Question: I have a throughput problem with DELETE/INSERT sequences on PostgreSQL 9.0. I am looking for ideas to improve the situation.
On the hardware available to us, I can INSERT new rows into a database at a sustained rate of 3000/s (evenly across 10 tables) well beyond the 1m rows in each table that I usually test to. However, if I switch to a mode where we DELETE a row and re-INSERT it with different data, performance drops by more than an order of magnitude to 250 rows/s (again, evenly across 10 tables).
There are no constraints on any table. There are 2 indexed columns in each table with total index size (at 1m rows per table) of 1GB which is comfortably within the shared_buffers (2GB). Total data size (at 1m rows per table) is 12GB, which is much less than total system RAM. This is a shadow database where we can afford to rebuild in emergency, so we run with fsync off.
It would appear that when we're in populate mode, we benefit from very low disk seek times because data is being appended. However, when we switch to update mode, there's a lot of seeking going on (to delete the old rows presumably). Random disk seeks cost ~8ms (=~125 per second). Is there any way (without a change of hardware) that we can significantly improve the performance of the UPDATE/re-INSERT operations?
EDIT1: I am doing perf tests on two different spec hardware platforms. The numbers I previously quoted were from the higher spec platform. I have just completed a test run on the lower spec platform. In this test I insert new rows as fast as possible, logging the insert rate every 10 seconds, until I have inserted 1 million rows. At this point my test script switches to updating random rows.

This graph shows the measured update rate was ~150 updates to all 10 tables/second during population and the update rate was <10 updates to all 10 tables/second.
@wildplasser - The machine is a real machine, not a VM. The 10 tables all have the following schema.
'''
CREATE TABLE objecti_servicea_item1
(
iss_scs_id text,
iss_generation bigint,
boolattr1 boolean,
boolattr2 boolean,
boolattr3 boolean,
boolattr4 boolean,
boolattr5 boolean,
boolattr6 boolean,
boolattr7 boolean,
boolattr8 boolean,
boolattr9 boolean,
boolattr10 boolean,
boolattr11 boolean,
boolattr12 boolean,
boolattr13 boolean,
boolattr14 boolean,
boolattr15 boolean,
boolattr16 boolean,
boolattr17 boolean,
intattr1 bigint,
intattr2 bigint,
intattr3 bigint,
intattr4 bigint,
intattr5 bigint,
intattr6 bigint,
intattr7 bigint,
intattr8 bigint,
intattr9 bigint,
intattr10 bigint,
intattr11 bigint,
intattr12 bigint,
intattr13 bigint,
intattr14 bigint,
intattr15 bigint,
intattr16 bigint,
intattr17 bigint,
strattr1 text[],
strattr2 text[],
strattr3 text[],
strattr4 text[],
strattr5 text[],
strattr6 text[],
strattr7 text[],
strattr8 text[],
strattr9 text[],
strattr10 text[],
strattr11 text[],
strattr12 text[],
strattr13 text[],
strattr14 text[],
strattr15 text[],
strattr16 text[],
strattr17 text[]
)
WITH (
OIDS=FALSE
);
CREATE INDEX objecti_servicea_item1_idx_iss_generation
ON objecti_servicea_item1
USING btree
(iss_generation );
CREATE INDEX objecti_servicea_item1_idx_iss_scs_id
ON objecti_servicea_item1
USING btree
(iss_scs_id );
'''
The "Updates" being performed involve the following SQL for each of the 10 tables.
'''
DELETE FROM ObjectI_ServiceA_Item1 WHERE iss_scs_id = 'ObjUID39'
INSERT INTO ObjectI_ServiceA_Item1
VALUES ('ObjUID39', '2', '0', NULL, '0'
, NULL, NULL, NULL, '1', '1', NULL, '0'
, NULL, NULL, NULL, NULL, '0', '1', '1'
, '-70131725335162304', NULL, NULL, '-5241412302283462832'
, NULL, '310555201689715409', '575266664603129486'
, NULL, NULL, NULL, NULL, NULL, NULL
, '-8898556182251816700', NULL, '3325820251460628173'
, '-3434461681822953613'
, NULL
, E'{pvmo2mt7dma37roqpuqjeu4p8b,"uo1kjt1b3eu9g5vlf0d02l6iaq\\\",",45kfns1j80gc7fri0dm29hnrjo}'
, NULL, NULL
, E'{omjv460do8cb7abn8t3eg5b6ki,"a7hrlninbk1rmu6h3rd4787l7f\\\",",24n3ipfua5spma2vrj2aji98g3}'
, NULL
, E'{1821v2n2ermm4jujrucu5tekmm,"ukgst224964uhthkhjj9v189ft\\\",",6dfsaniq9mftvbdr8g1sr8e6as}'
, E'{c2a9gvf0fnd38m8vprlhkp2n74,"ts86vbat12lfr0d7l4tc29k9uk\\\",",32b5j9r5evmrie4h21hi10dpot}'
, E'{18pve4cmcbrjiom9bpvoo1l4n0,"hrqcsane6r0n7u2oj79bj605rh\\\",",32q5n18q3qbkuit605fv47270o}'
, E'{l3bf96shrpnnqgt35m7574t5n4,"cpol4k8296hbdqc9kac79oj0ua\\\",",eqioulmb7vav10lbnc5jg752df}'
, E'{5fai108h163hpjcv0ofgfi7c28,"ci958009ddak3li7bp37slcs8i\\\",",2itstj01tkprlul8f530uhs6s2}'
, E'{ueqfkdold8vc84jllr4b2cakt5,"t5vbea4r7tva091pa8j6886t60\\\",",ul82aovhil1lpd290s14vd0p3i}'
, NULL, NULL, NULL, NULL, NULL)
'''
Note that during the first phase of my perf test the DELETE command will always do nothing.
@Frank Heikens - In the perf test which I am running the updates are being done from 10 threads. However, the updates are assigned to threads in a way that ensures that multiple updates to the same row are always handled by the same thread.
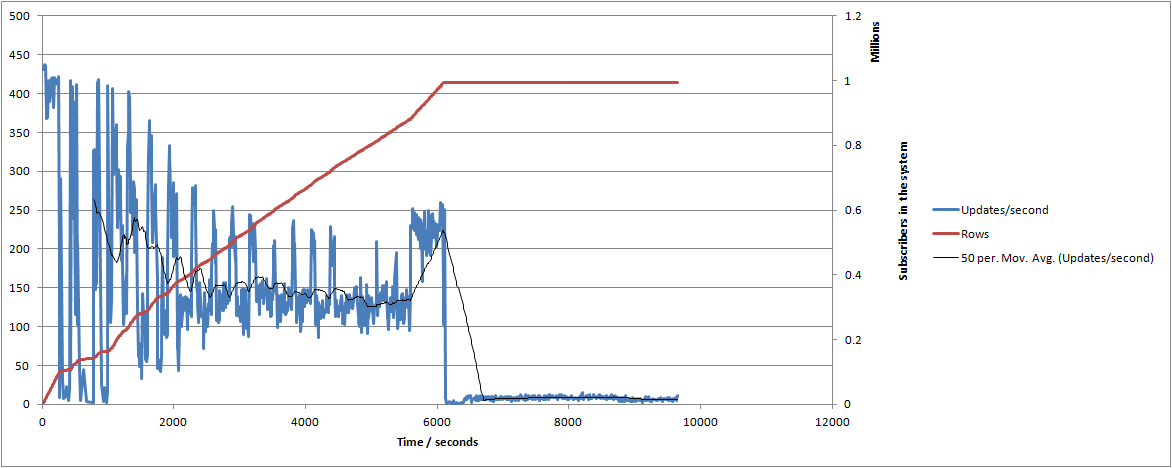
Answer: This datamodel isn't a beauty, the DELETE - INSERT either. What's wrong with an UPDATE? If iss_generation and iss_scs_id don't change in the UPDATE, the database can do a <URL> to increase performance. UPDATE will also benefit from a lower fillfactor.
When you do a DELETE of a record, that record might be in different block than where the INSERT will go. Using a lower fillfactor and using UPDATE, might give the database the option to DELETE and INSERT the updated record in the same block on disk. This will result in less random I/O. When HOT can be used, things get even better because there is no need to update the indexes.